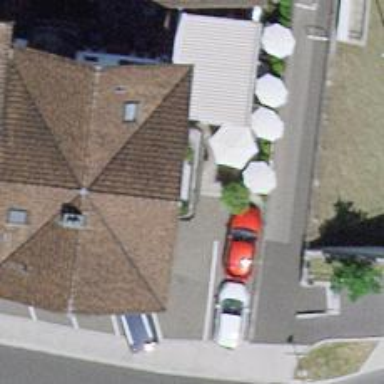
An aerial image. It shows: Restaurant with outdoor kids area.